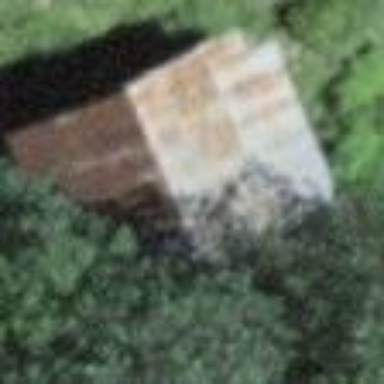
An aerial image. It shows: Rural barn.